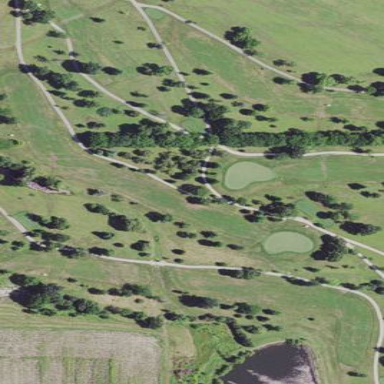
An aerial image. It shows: Golf fairway surrounded by grass.